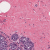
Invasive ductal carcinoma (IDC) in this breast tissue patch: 0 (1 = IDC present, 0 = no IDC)